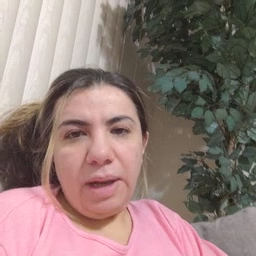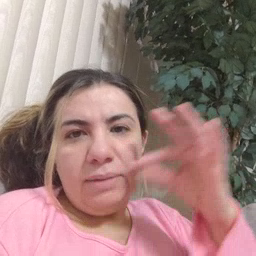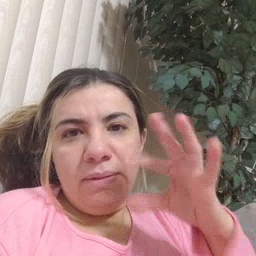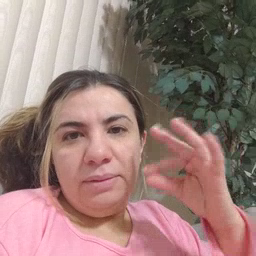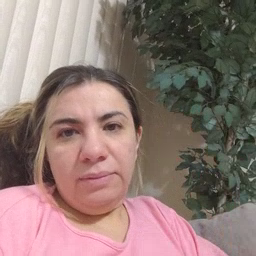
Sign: cat